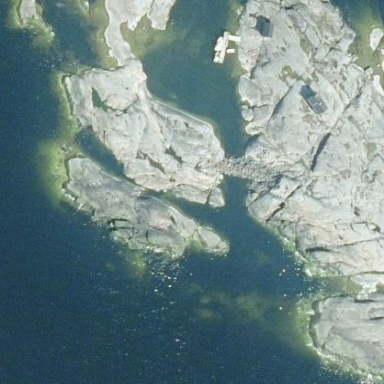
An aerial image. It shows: Island with natural coastline.